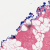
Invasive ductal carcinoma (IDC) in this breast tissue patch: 0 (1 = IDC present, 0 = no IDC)